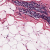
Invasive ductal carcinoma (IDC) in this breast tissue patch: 0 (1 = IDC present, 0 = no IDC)